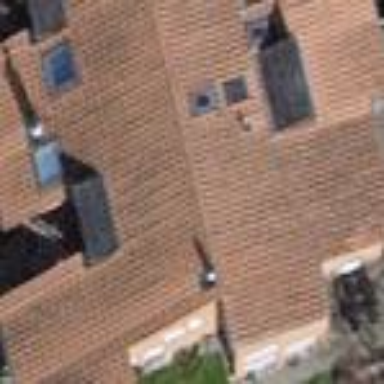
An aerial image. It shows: Simple house.